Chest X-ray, AP view. Patient: 56 years old, sex F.
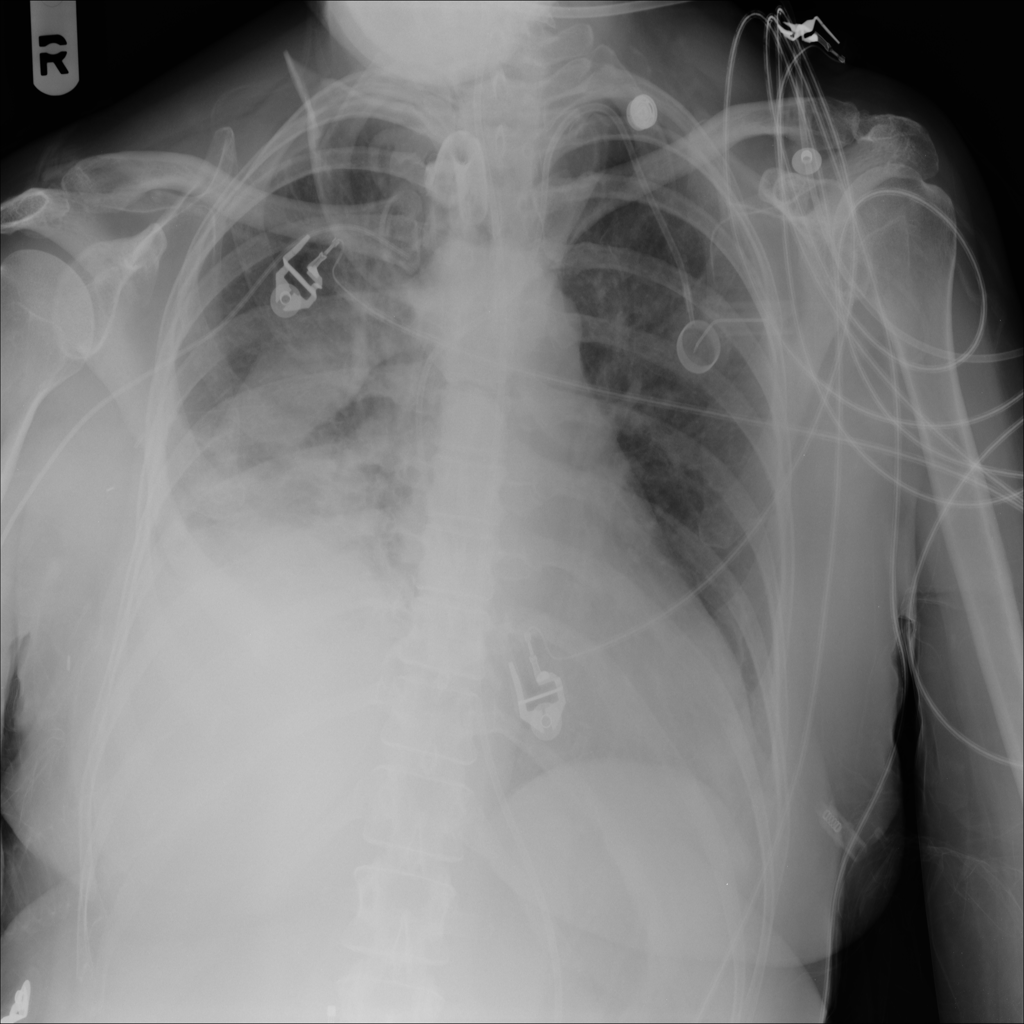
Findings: No Finding